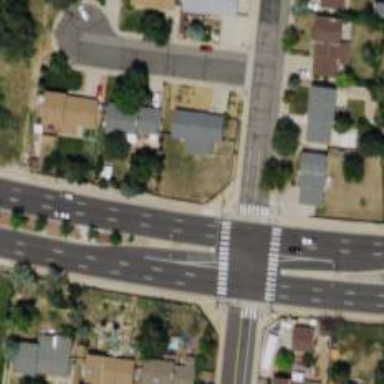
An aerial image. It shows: Marked and uncontrolled crossing on the road.